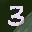
Label: 3